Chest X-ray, AP view. Patient: 28 years old, sex M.
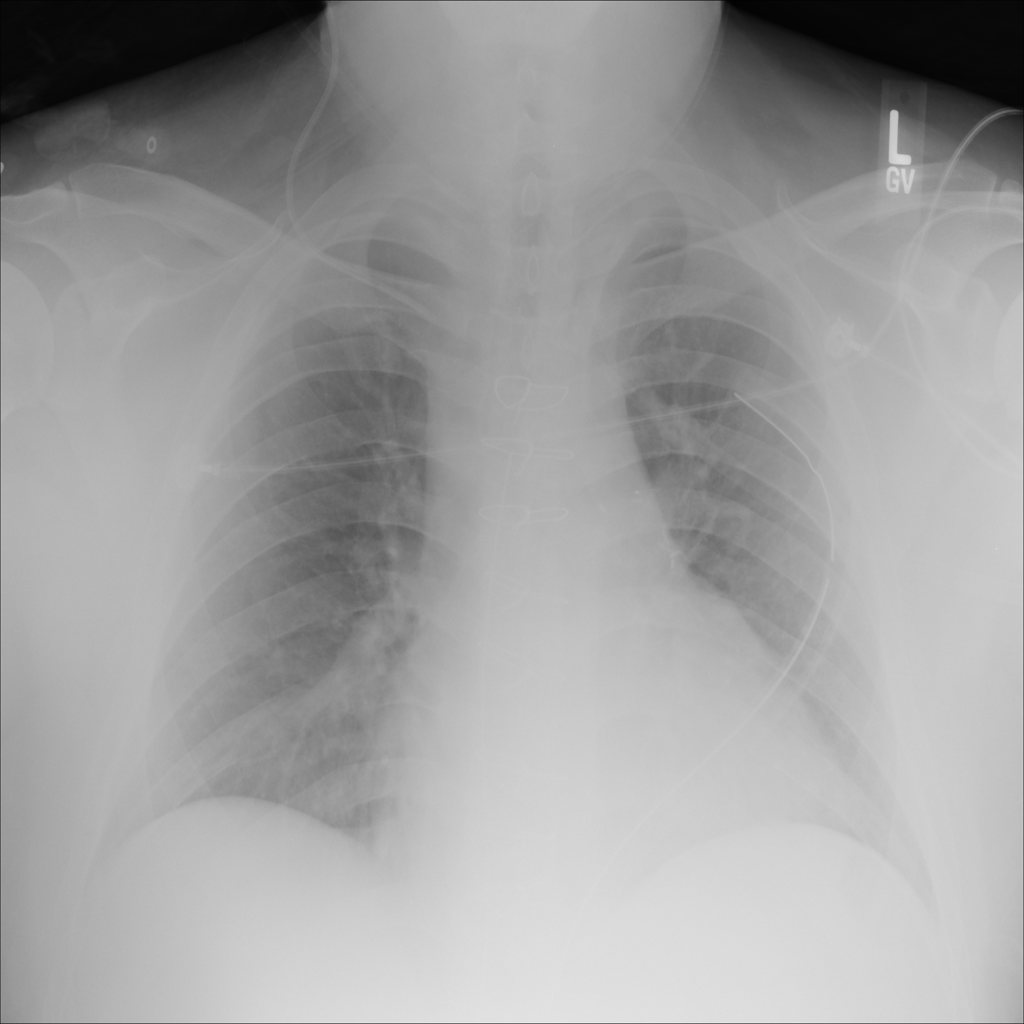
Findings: No Finding